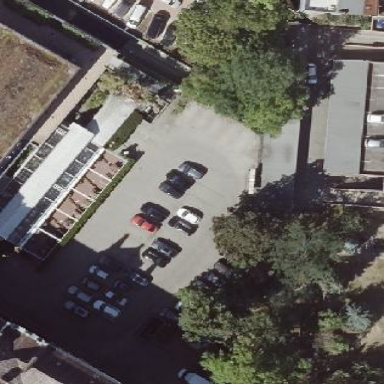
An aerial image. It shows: Multi-storey parking facility.